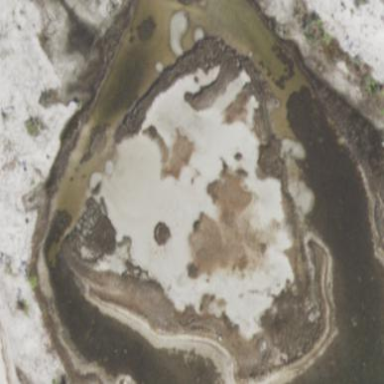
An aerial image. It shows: Natural area covered with sand.